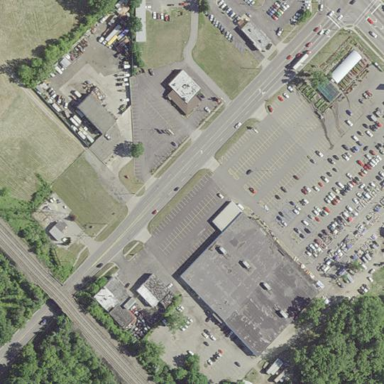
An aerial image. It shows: Retail area.